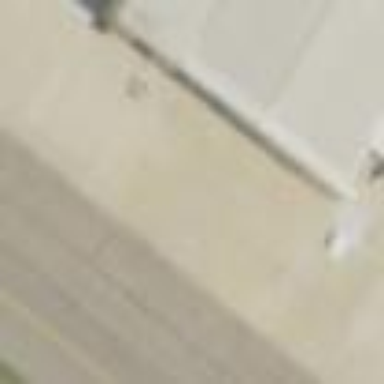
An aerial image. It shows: Concrete apron at the airport.